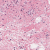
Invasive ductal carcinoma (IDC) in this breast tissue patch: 0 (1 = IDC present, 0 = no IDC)